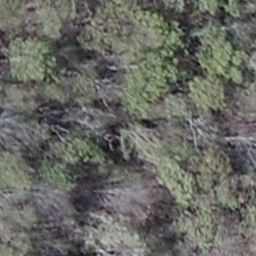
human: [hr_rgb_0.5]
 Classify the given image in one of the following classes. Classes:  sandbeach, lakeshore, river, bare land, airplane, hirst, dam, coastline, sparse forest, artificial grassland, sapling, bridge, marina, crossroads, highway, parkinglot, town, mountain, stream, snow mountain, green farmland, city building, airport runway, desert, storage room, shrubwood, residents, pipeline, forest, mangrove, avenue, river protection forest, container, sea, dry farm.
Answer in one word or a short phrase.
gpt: shrubwood